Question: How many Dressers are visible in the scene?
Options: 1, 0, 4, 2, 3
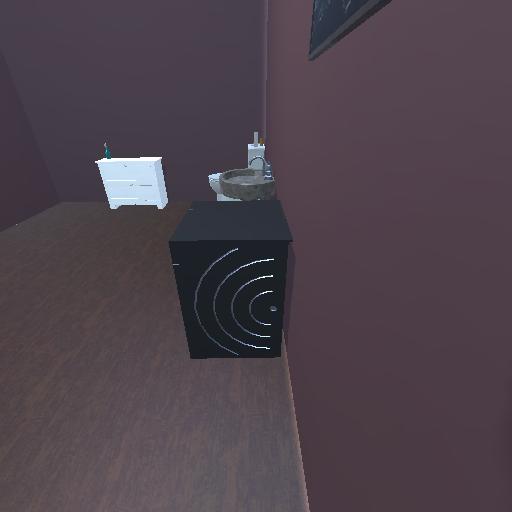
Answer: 1